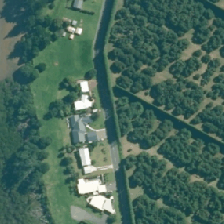
Land cover: urban_build_up